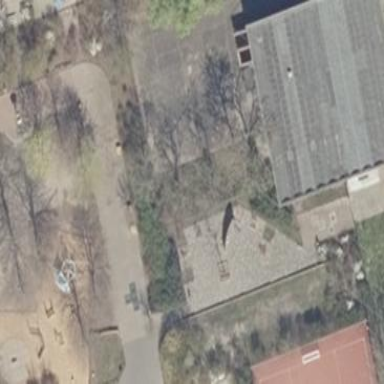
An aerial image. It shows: School building with flat roof.